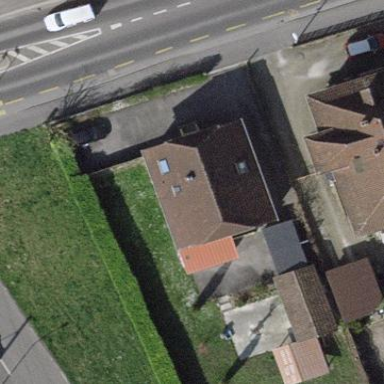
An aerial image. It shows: Detached building with half-hipped roof shape.